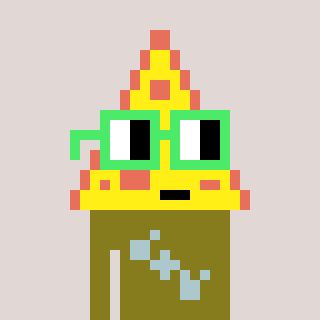
a pixel art character with square light green glasses, a pizza-shaped head and a gunk-colored body on a warm background